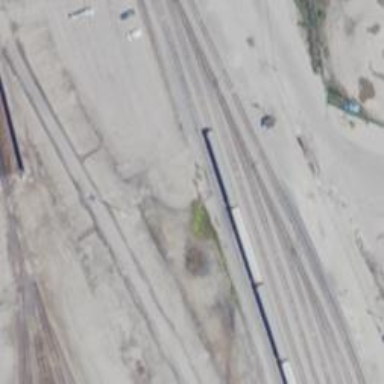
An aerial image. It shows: View of railway yard.